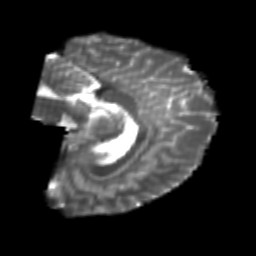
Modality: T2w
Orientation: sagittal
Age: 24
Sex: female
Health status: healthy
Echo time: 0.074 s